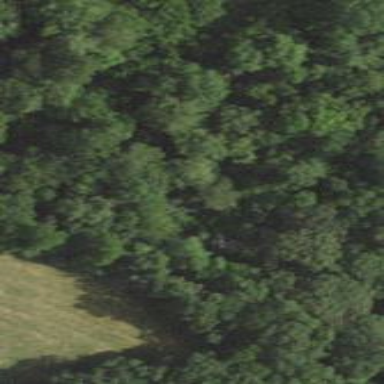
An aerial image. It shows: Mixed woodland area with variety of leaf types and cycles.